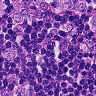
Metastatic tissue present: yes